Interaction volume radius: 5 \u00c5
Interaction volume height: 15 \u00c5
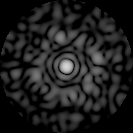
Disorder parameter: 0.8467